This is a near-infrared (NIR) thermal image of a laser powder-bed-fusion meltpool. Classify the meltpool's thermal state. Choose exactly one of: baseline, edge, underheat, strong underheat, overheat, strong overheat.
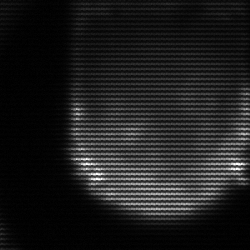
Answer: edge